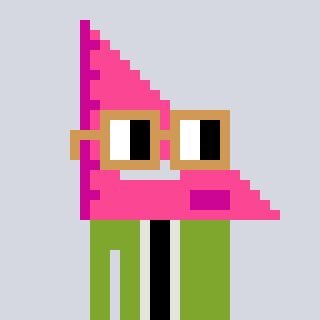
a pixel art character with square brown glasses, a squadron ruler-shaped head and a slimegreen-colored body on a cool background